Question: I am using a composite pattern as shown in the class diagram below. Basically my primary leaf (an Allocation) has a single property, Duration, that I want to accumulate in various composites.
I also want to have a count of allocations, and the ability to return the allocations as a collection I can use for data binding in presentations.
This question is about the C# implementation, specifically:
1. There is an interesting post here that has an extension to do this recursively, as well as an alternative approach that avoids recursion altogether. Would you have a common method to get at the Allocations the way I am doing? I haven't decided yet if the code I wrote feels awkward because I am not comfortable with pattern, or if it is awkward!
2. Do you see any easy opportunities here to cache the results of the first iteration and thereby minimize further iteration?
Cheers,
Berryl

# Code in the Composite class
'''
public class AllocationComposite : AllocationNode
{
protected readonly IList<AllocationNode> _children;
public AllocationComposite() { _children = new List<AllocationNode>(); }
#region Implementation of AllocationNode
public override void Adopt(AllocationNode node) ...
public override void Adopt(IEnumerable<AllocationNode> nodes)...
public override void Orphan(AllocationNode node)...
public override void Orphan(IEnumerable<AllocationNode> nodes)...
public override IEnumerable<AllocationNode> Descendants
{
get
{
return _children.Concat(_children.SelectMany(child => child.Descendants));
}
}
public override IEnumerable<Allocation> Allocations
{
get
{
return Descendants.OfType<Allocation>();
}
}
public override TimeSpan Duration {
get {
return Allocations.Aggregate(TimeSpan.Zero, (current, child) => current + child.Duration);
}
}
public override int Count { get { return Allocations.Count(); } }
#endregion
public override string ToString() {
return String.Format("{0} for {1}",
"allocation".PluralizeWithCount(Count),
"hour".PluralizeWithCount(Duration.TotalHours, "F2"));
}
}
'''
}
# Default implementation in abstract Component
'''
public abstract class AllocationNode: Entity, IAllocationNode
{
#region Implementation of AllocationNode
public virtual TimeSpan Duration { get { return TimeSpan.Zero; } set { } }
public virtual void Adopt(AllocationNode node) { throw new InvalidOperationException(...)); }
public virtual void Adopt(IEnumerable<AllocationNode> nodes) { throw new InvalidOperationException(...)); }
public virtual void Orphan(AllocationNode node) { throw new InvalidOperationException(...)); }
public virtual void Orphan(IEnumerable<AllocationNode> nodes) { throw new InvalidOperationException(...)); }
public virtual int Count { get { return 1; } }
public virtual IEnumerable<AllocationNode> Descendants { get { return Enumerable.Empty<AllocationNode>(); } }
public virtual IEnumerable<Allocation> Allocations { get { return Enumerable.Empty<Allocation>(); } }
#endregion
}
'''
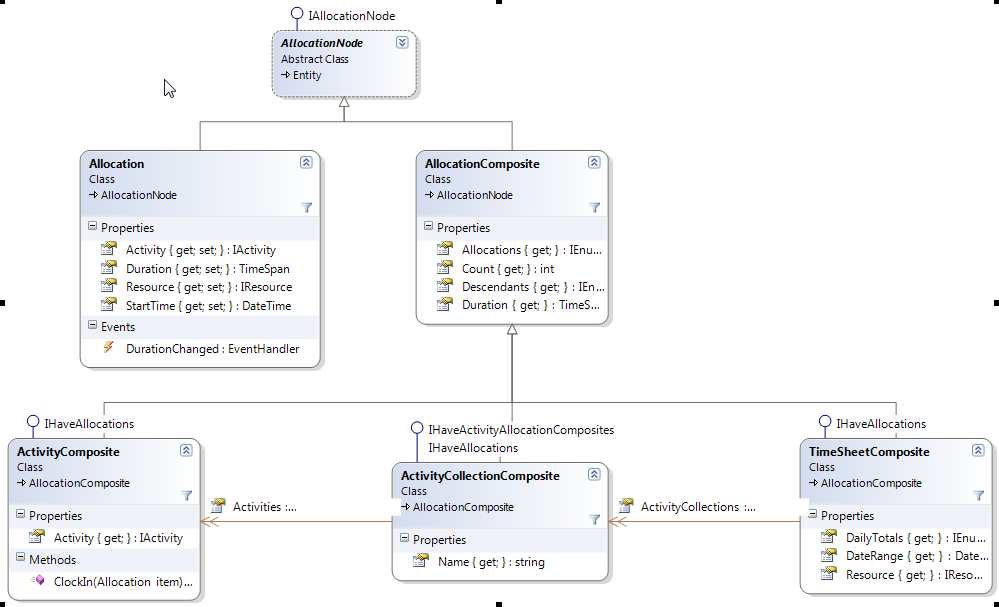
Answer: 1. Do you want to have a collection of all nodes flattened (IEnumerable allNodes)? If so, after a quick look at the post you linked, I think that both solutions are OK. If the cosiderations LukeH mentions don't apply to your case, I would stick to LINQ solution because of its clarity, but it's up to you.
2. Caching is easy if you don't modify your structure. It gets very complicated if addition and deletions take place. Anyway, what do you want to achieve with caching? Have the descendants count cached? Descendants themselves? On which level? Root level or any level?
If you have an abstract class, it would be more elegant to make its methods abstract rather than virtual throwing exceptions or returning empty collections.
PS. The class diagram is not synchronized with the code (i.e. placement of Duration property)